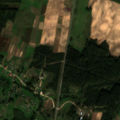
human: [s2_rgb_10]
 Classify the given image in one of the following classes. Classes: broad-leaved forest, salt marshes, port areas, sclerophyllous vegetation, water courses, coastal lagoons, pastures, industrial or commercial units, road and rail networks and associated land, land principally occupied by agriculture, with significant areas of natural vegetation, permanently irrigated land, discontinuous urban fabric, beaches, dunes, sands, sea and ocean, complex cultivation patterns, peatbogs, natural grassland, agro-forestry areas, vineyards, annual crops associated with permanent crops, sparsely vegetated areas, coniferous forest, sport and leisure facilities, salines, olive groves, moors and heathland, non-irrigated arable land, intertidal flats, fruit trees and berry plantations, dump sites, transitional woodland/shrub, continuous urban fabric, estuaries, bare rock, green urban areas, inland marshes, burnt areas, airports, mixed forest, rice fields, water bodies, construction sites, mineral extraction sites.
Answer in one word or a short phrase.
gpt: discontinuous urban fabric, non-irrigated arable land, pastures, complex cultivation patterns, coniferous forest